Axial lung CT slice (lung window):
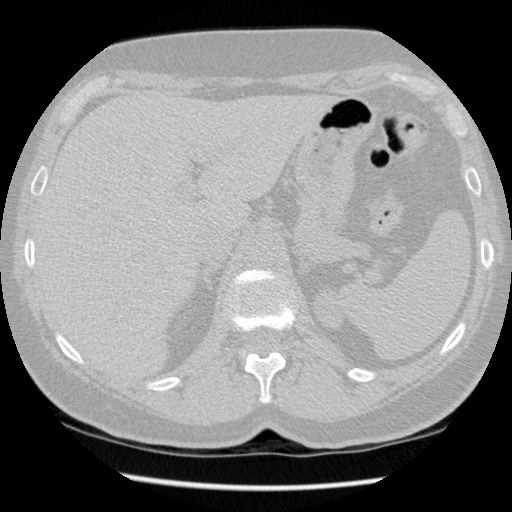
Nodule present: no